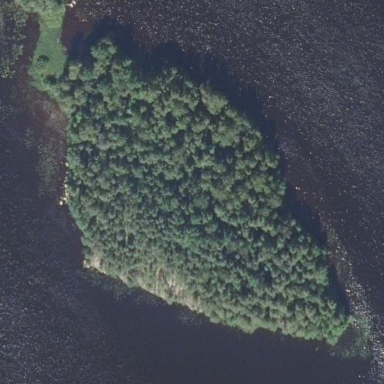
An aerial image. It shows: Islet.